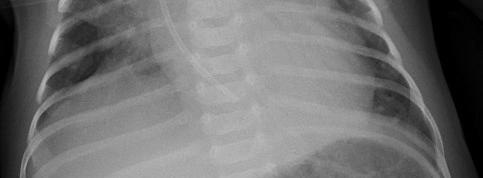
Diagnosis: PNEUMONIA